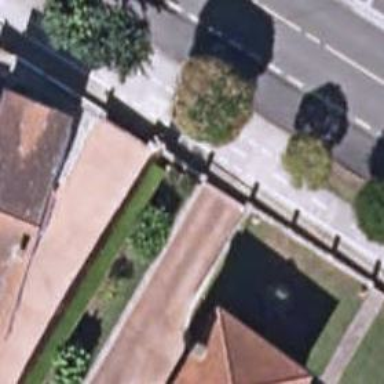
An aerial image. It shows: Fence.